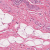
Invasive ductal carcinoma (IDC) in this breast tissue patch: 0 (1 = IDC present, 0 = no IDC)